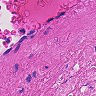
Metastatic tissue present: no